Field crop: maize
Growth stage: 2
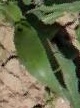
Species: maize